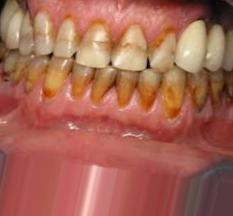
Condition: Tooth Discoloration